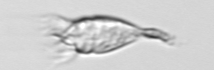
Label: Paratontonia_gracillima